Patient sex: F
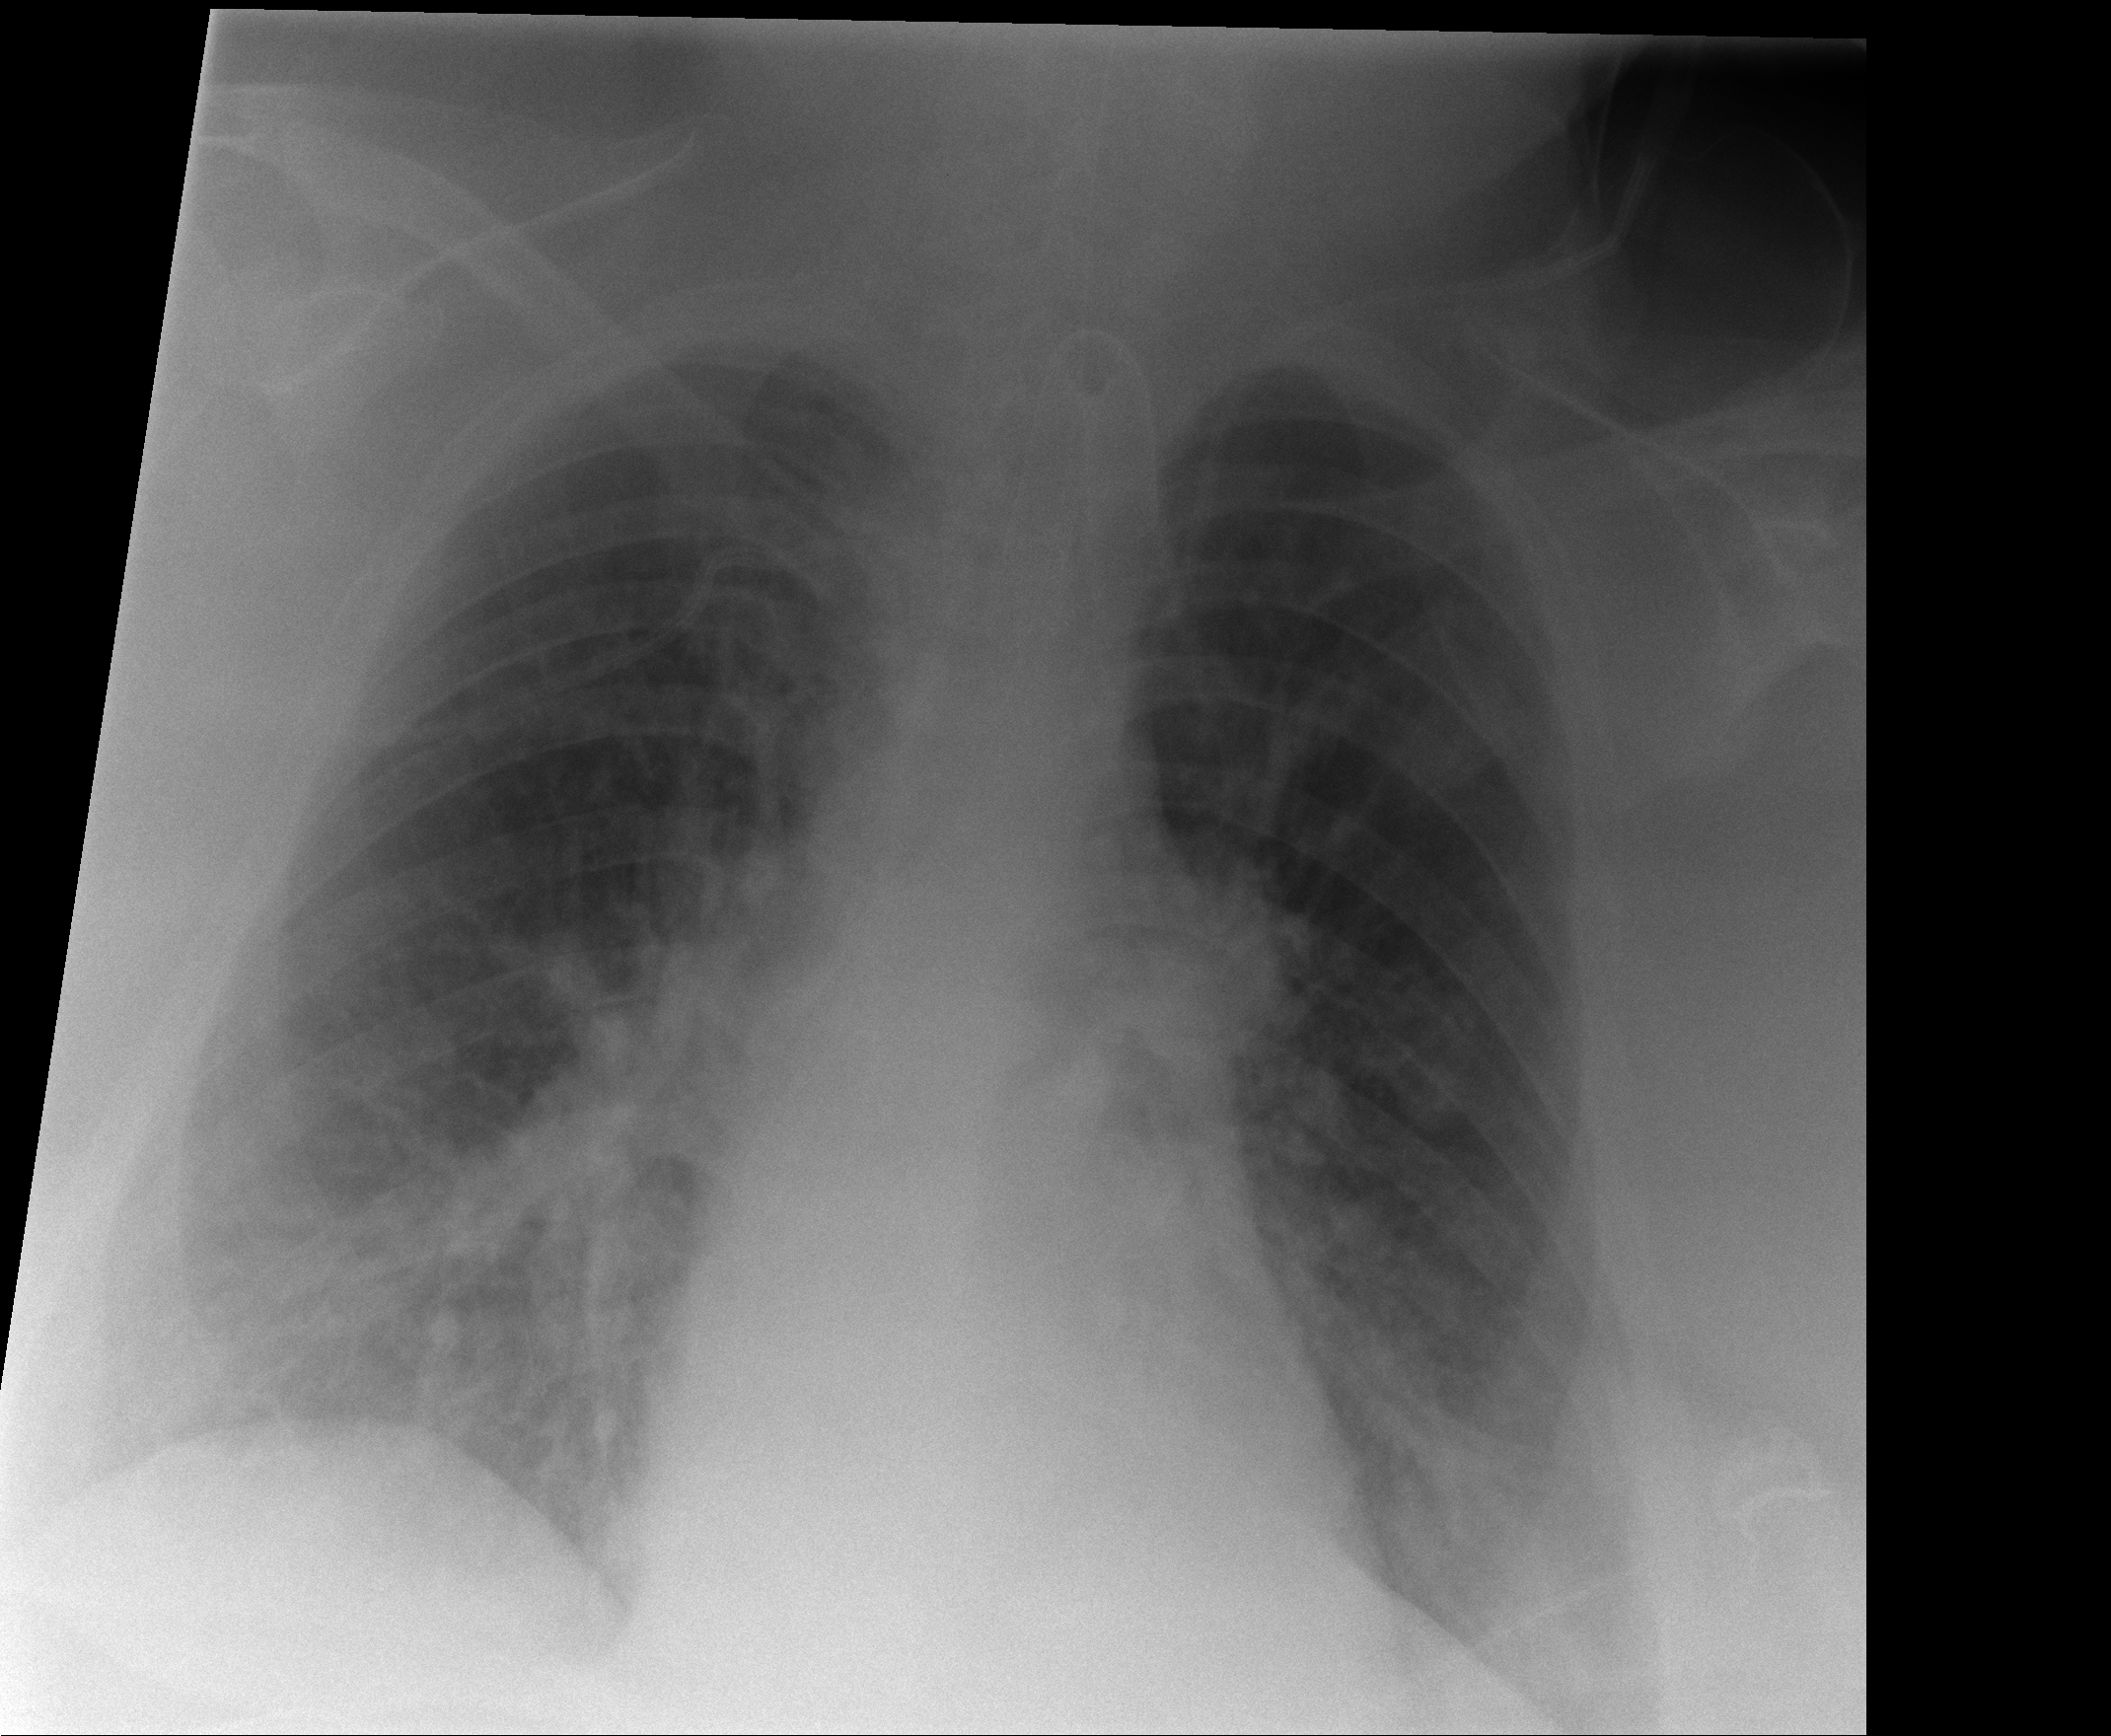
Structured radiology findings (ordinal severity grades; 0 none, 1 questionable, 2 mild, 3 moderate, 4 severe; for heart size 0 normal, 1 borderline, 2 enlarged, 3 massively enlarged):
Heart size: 2
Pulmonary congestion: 2
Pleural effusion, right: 0
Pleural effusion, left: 2
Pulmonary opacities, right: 2
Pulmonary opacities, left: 2
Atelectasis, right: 0
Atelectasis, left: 0